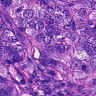
Metastatic tissue present: yes